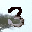
Label: 3